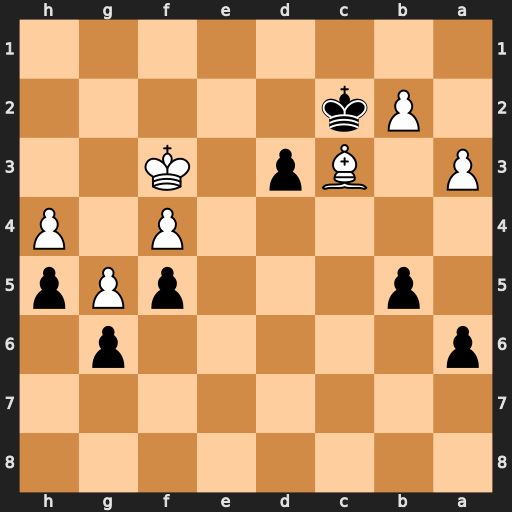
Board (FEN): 8/8/p5p1/1p3pPp/5P1P/P1Bp1K2/1Pk5/8
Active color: b
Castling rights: -
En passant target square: -
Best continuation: d2 Bxd2 Kxd2